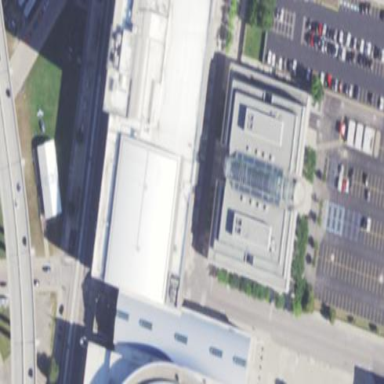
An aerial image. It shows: Sports center building that caters to ice skating and ice hockey activities.